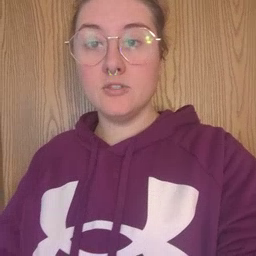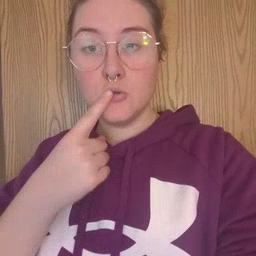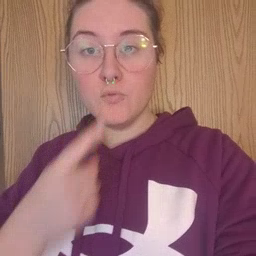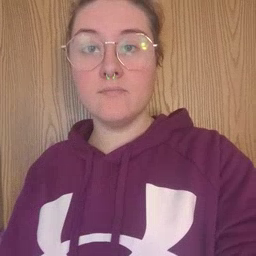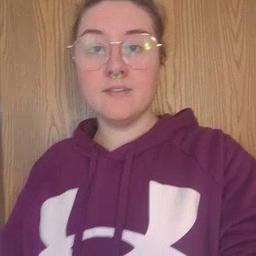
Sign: tooth